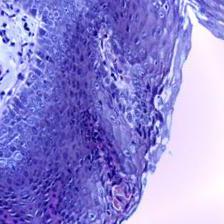
Diagnosis: Normal